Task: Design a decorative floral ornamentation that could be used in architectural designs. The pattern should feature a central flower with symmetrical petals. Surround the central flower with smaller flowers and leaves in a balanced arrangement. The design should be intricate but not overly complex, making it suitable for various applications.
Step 1357:
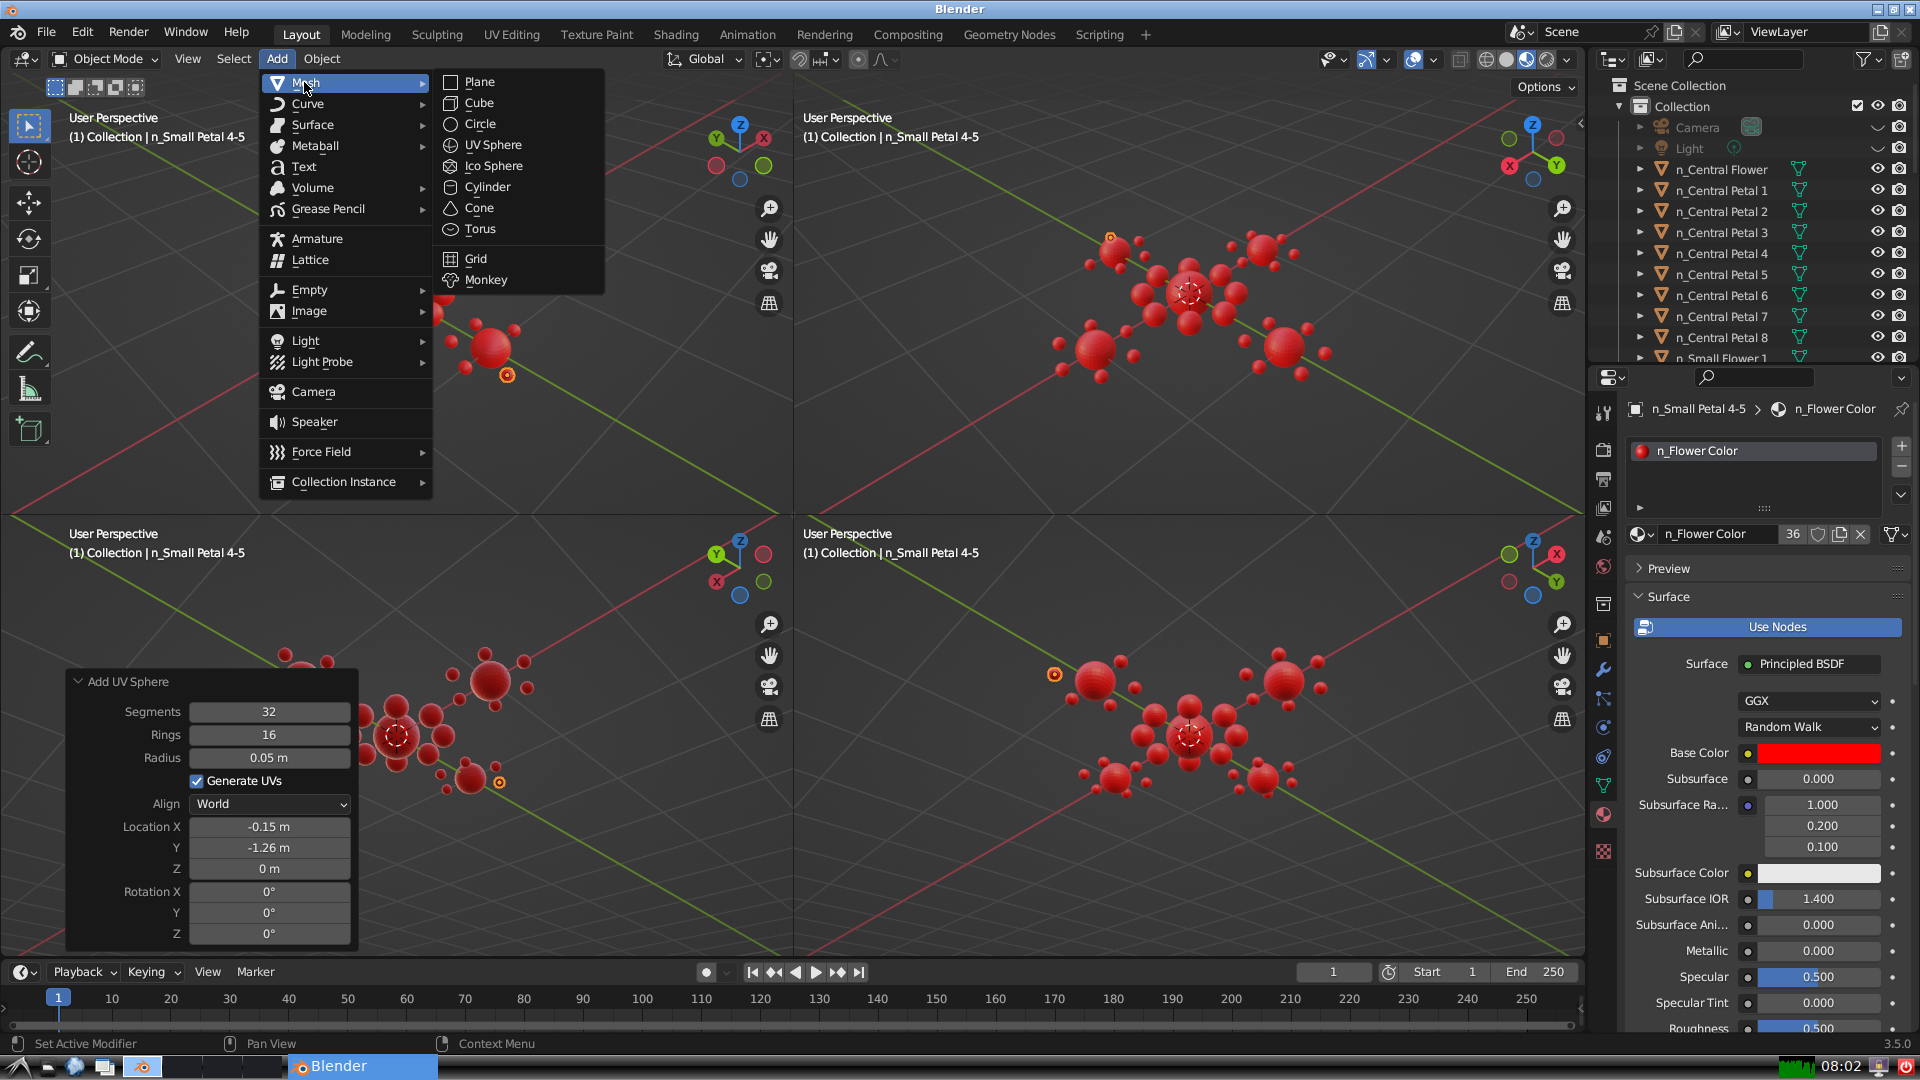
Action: {"mouse_move": [499, 144]}